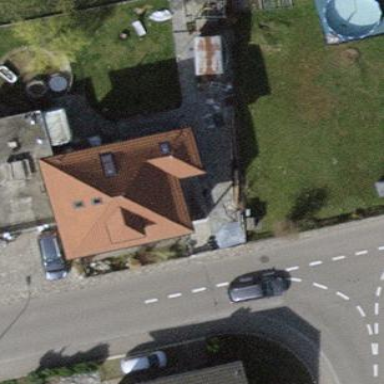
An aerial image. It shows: Detached building.